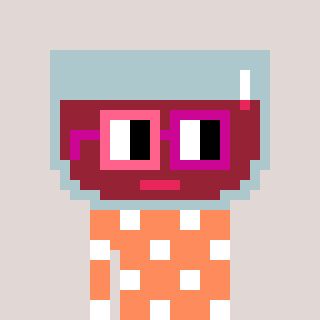
a pixel art character with square pink and red glasses, a wine-shaped head and a peachy-colored body on a warm background